Question: I have an android application. This app can upload image. But when i access it it shows "The connection is untrusted". So how can I display uploaded image skipping this untrusted page. After sometimes when I try to display that image it says access denied. Is there any way to create public url?
Here is my activity:
'''
public class S3UploaderActivity extends Activity {
private AmazonS3Client s3Client = new AmazonS3Client(
new BasicAWSCredentials(Constants.ACCESS_KEY_ID,
Constants.SECRET_KEY));
private Button selectPhoto = null;
private Button showInBrowser = null;
private static final int PHOTO_SELECTED = 1;
/** Called when the activity is first created. */
@Override
public void onCreate(Bundle savedInstanceState) {
super.onCreate(savedInstanceState);
s3Client.setRegion(Region.getRegion(Regions.US_WEST_2));
setContentView(R.layout.activity_main);
selectPhoto = (Button) findViewById(R.id.button1);
selectPhoto.setOnClickListener(new View.OnClickListener() {
@Override
public void onClick(View v) {
// Start the image picker.
Intent intent = new Intent(Intent.ACTION_GET_CONTENT);
intent.setType("image/*");
startActivityForResult(intent, PHOTO_SELECTED);
}
});
showInBrowser = (Button) findViewById(R.id.button2);
showInBrowser.setOnClickListener(new View.OnClickListener() {
@Override
public void onClick(View v) {
new S3GeneratePresignedUrlTask().execute();
}
});
}
// This method is automatically called by the image picker when an image is
// selected.
protected void onActivityResult(int requestCode, int resultCode,
Intent imageReturnedIntent) {
super.onActivityResult(requestCode, resultCode, imageReturnedIntent);
switch (requestCode) {
case PHOTO_SELECTED:
if (resultCode == RESULT_OK) {
Uri selectedImage = imageReturnedIntent.getData();
new S3PutObjectTask().execute(selectedImage);
}
}
}
// Display an Alert message for an error or failure.
protected void displayAlert(String title, String message) {
AlertDialog.Builder confirm = new AlertDialog.Builder(this);
confirm.setTitle(title);
confirm.setMessage(message);
confirm.setNegativeButton(
S3UploaderActivity.this.getString(R.string.ok),
new DialogInterface.OnClickListener() {
public void onClick(DialogInterface dialog, int which) {
dialog.dismiss();
}
});
confirm.show().show();
}
protected void displayErrorAlert(String title, String message) {
AlertDialog.Builder confirm = new AlertDialog.Builder(this);
confirm.setTitle(title);
confirm.setMessage(message);
confirm.setNegativeButton(
S3UploaderActivity.this.getString(R.string.ok),
new DialogInterface.OnClickListener() {
public void onClick(DialogInterface dialog, int which) {
S3UploaderActivity.this.finish();
}
});
confirm.show().show();
}
private class S3PutObjectTask extends AsyncTask<Uri, Void, S3TaskResult> {
ProgressDialog dialog;
protected void onPreExecute() {
dialog = new ProgressDialog(S3UploaderActivity.this);
dialog.setMessage(S3UploaderActivity.this
.getString(R.string.uploading));
dialog.setCancelable(false);
dialog.show();
}
protected S3TaskResult doInBackground(Uri... uris) {
if (uris == null || uris.length != 1) {
return null;
}
// The file location of the image selected.
Uri selectedImage = uris[0];
ContentResolver resolver = getContentResolver();
String fileSizeColumn[] = { OpenableColumns.SIZE };
Cursor cursor = resolver.query(selectedImage, fileSizeColumn, null,
null, null);
cursor.moveToFirst();
int sizeIndex = cursor.getColumnIndex(OpenableColumns.SIZE);
// If the size is unknown, the value stored is null. But since an
// int can't be
// null in java, the behavior is implementation-specific, which is
// just a fancy
// term for "unpredictable". So as a rule, check if it's null before
// assigning
// to an int. This will happen often: The storage API allows for
// remote
// files, whose size might not be locally known.
String size = null;
if (!cursor.isNull(sizeIndex)) {
// Technically the column stores an int, but cursor.getString
// will do the
// conversion automatically.
size = cursor.getString(sizeIndex);
}
cursor.close();
ObjectMetadata metadata = new ObjectMetadata();
metadata.setContentType(resolver.getType(selectedImage));
if (size != null) {
metadata.setContentLength(Long.parseLong(size));
}
S3TaskResult result = new S3TaskResult();
// Put the image data into S3.
try {
//s3Client.createBucket(Constants.getPictureBucket());
PutObjectRequest por = new PutObjectRequest(
Constants.getPictureBucket(), Constants.PICTURE_NAME,
resolver.openInputStream(selectedImage), metadata);
s3Client.putObject(por);
} catch (Exception exception) {
result.setErrorMessage(exception.getMessage());
}
return result;
}
protected void onPostExecute(S3TaskResult result) {
dialog.dismiss();
if (result.getErrorMessage() != null) {
displayErrorAlert(
S3UploaderActivity.this
.getString(R.string.upload_failure_title),
result.getErrorMessage());
}
}
}
private class S3GeneratePresignedUrlTask extends
AsyncTask<Void, Void, S3TaskResult> {
protected S3TaskResult doInBackground(Void... voids) {
S3TaskResult result = new S3TaskResult();
try {
// Ensure that the image will be treated as such.
ResponseHeaderOverrides override = new ResponseHeaderOverrides();
override.setContentType("image/jpeg");
// Generate the presigned URL.
// Added an hour's worth of milliseconds to the current time.
Date expirationDate = new Date(
System.currentTimeMillis() + <PHONE>);
GeneratePresignedUrlRequest urlRequest = new GeneratePresignedUrlRequest(
Constants.getPictureBucket(), Constants.PICTURE_NAME);
urlRequest.setExpiration(expirationDate);
urlRequest.setResponseHeaders(override);
URL url = s3Client.generatePresignedUrl(urlRequest);
result.setUri(Uri.parse(url.toURI().toString()));
} catch (Exception exception) {
result.setErrorMessage(exception.getMessage());
}
return result;
}
protected void onPostExecute(S3TaskResult result) {
if (result.getErrorMessage() != null) {
displayErrorAlert(
S3UploaderActivity.this
.getString(R.string.browser_failure_title),
result.getErrorMessage());
} else if (result.getUri() != null) {
// Display in Browser.
startActivity(new Intent(Intent.ACTION_VIEW, result.getUri()));
}
}
}
private class S3TaskResult {
String errorMessage = null;
Uri uri = null;
public String getErrorMessage() {
return errorMessage;
}
public void setErrorMessage(String errorMessage) {
this.errorMessage = errorMessage;
}
public Uri getUri() {
return uri;
}
public void setUri(Uri uri) {
this.uri = uri;
}
}
}
'''
Here is the constant activity:
'''
public class Constants {
public static boolean isCapturedOk = false;
public static int imagePickerStatus = -1;
public static byte[] imageData;
public static int result = 0;
public static String printUrl = "";
public static String rotationValue = "";
public static String rotationValueForCamera = "";
public static boolean isPrintButtonVisible = true;
protected static byte[] imageData1;
public static final String ACCESS_KEY_ID = "something";
public static final String SECRET_KEY = "something";
public static final String PICTURE_BUCKET = "picture-bucket8";
public static final String PICTURE_NAME = "photo";
public static String getPictureBucket() {
return ("so.so.so"+ ACCESS_KEY_ID + PICTURE_BUCKET).toLowerCase(Locale.US);
}
}
'''
Here is the untrusted image:

Please help me. Sorry for my poor english. Thanks in advance.
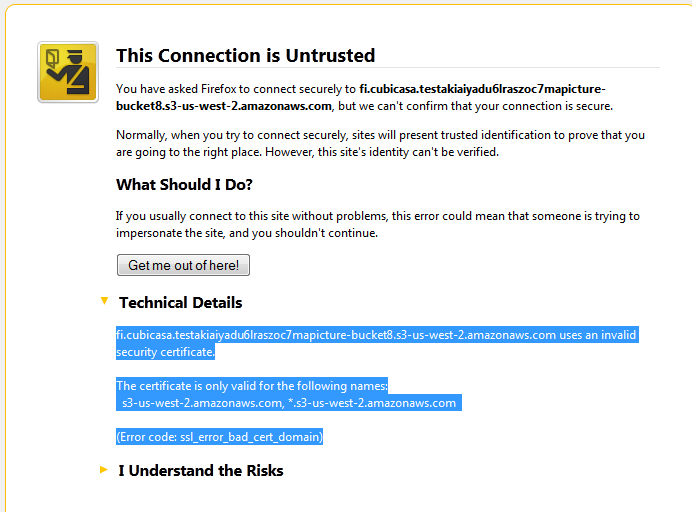
Answer: In 'S3GeneratePresignedUrlTask', your code gets a ticket to the image because the image is stored without public permissions. The ticket is set to expire in one hour so the URL will stop working at that time.
Instead of doing that, grant open/download permission to Everyone when you upload the file. The URL will then be public. To do that, add the canned permission PublicRead in your PutObjectRequest. See the docs <URL>.
To avoid the SSL certificate error just use a http URL instead of https.